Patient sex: M
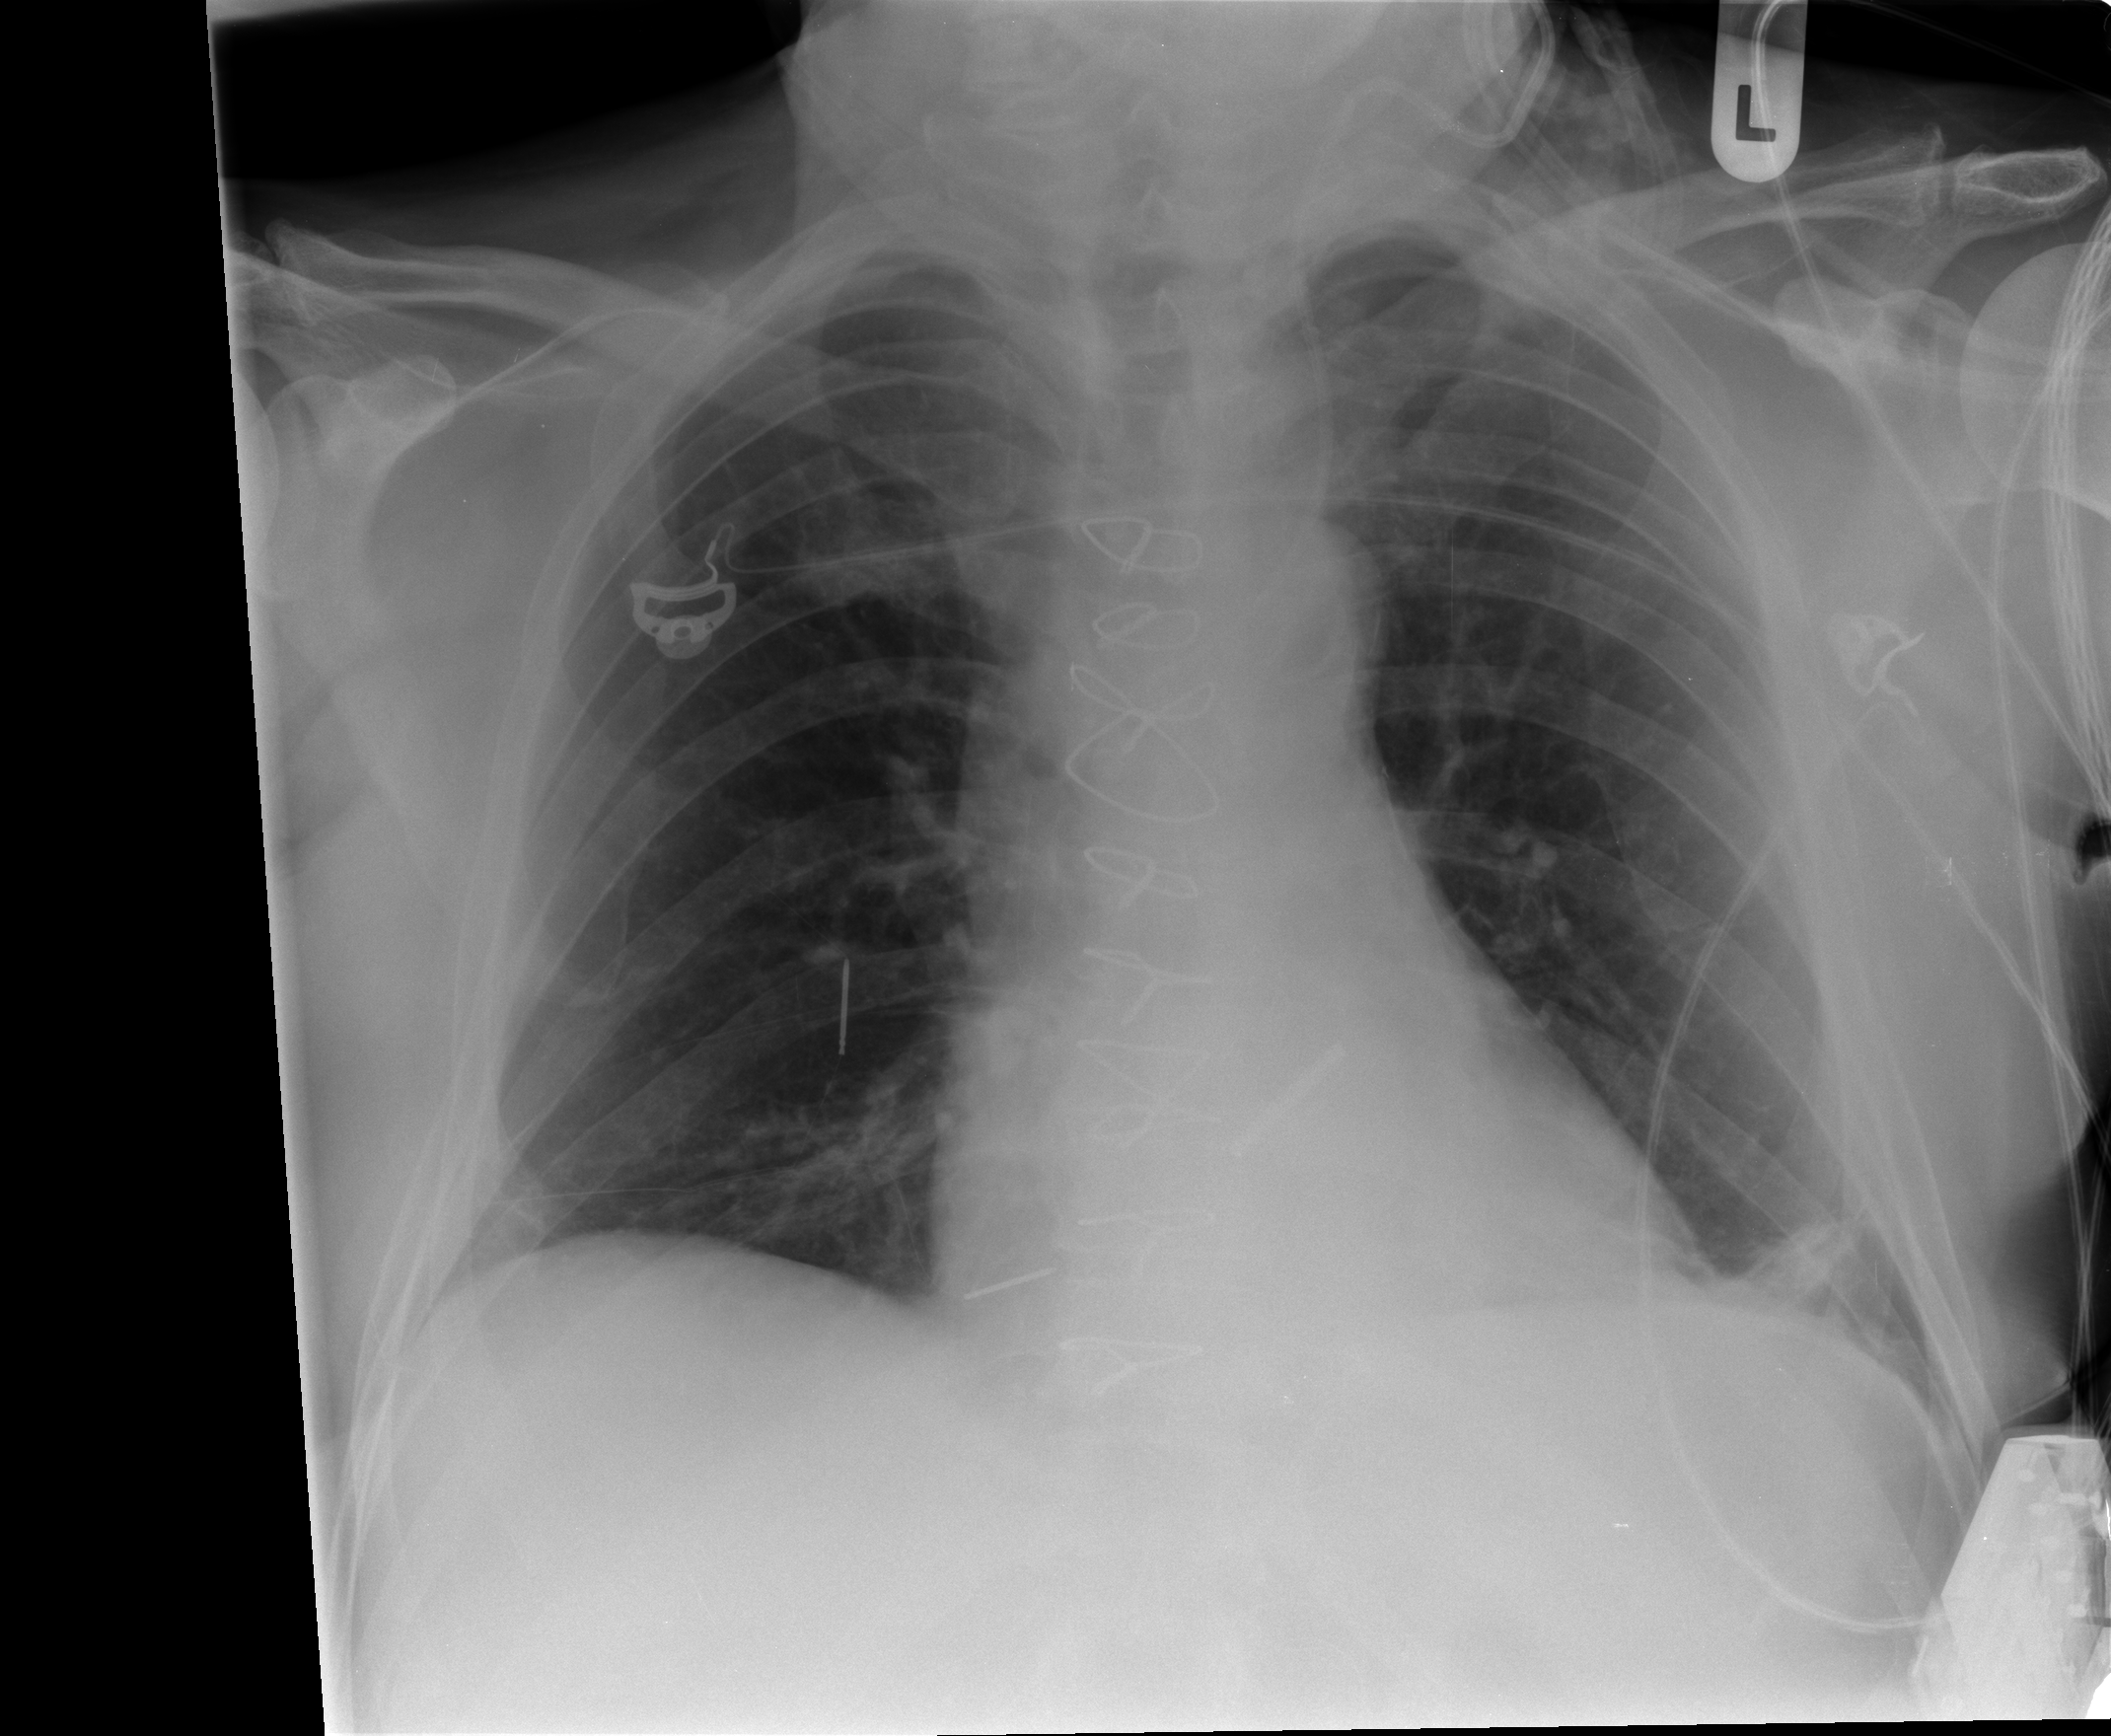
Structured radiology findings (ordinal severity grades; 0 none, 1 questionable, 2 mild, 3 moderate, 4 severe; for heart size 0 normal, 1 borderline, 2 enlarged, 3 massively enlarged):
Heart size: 0
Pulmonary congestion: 0
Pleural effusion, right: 0
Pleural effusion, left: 0
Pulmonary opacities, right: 0
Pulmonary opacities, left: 0
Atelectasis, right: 2
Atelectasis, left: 2